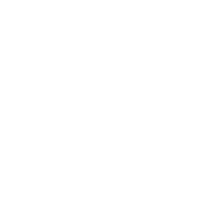
Land cover: high_producing_grassland